Question: i need to develop the calendar like this attached image.i search lot of libraries.but no one is similar to this custom selection view.please some one help me.thank you..

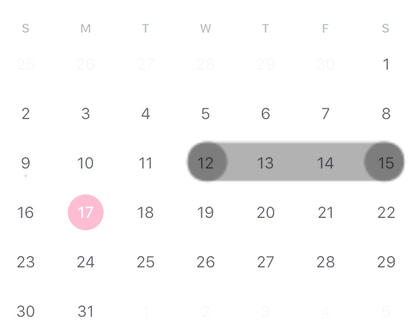
Answer: I think you use this library : <URL>
You can select specific date.
'''
let today = Date()
var components = DateComponents()
components.day = 7
let weekLaterDay = Calendar.current.date(byAdding: components, toDate: today)
koyomi.select(date: today, to: weekLaterDay)
// If want to select only one day.
koyomi.select(date: today)
// If want to select multiple day.
let dates: [Date] = [date1, date2, date3]
koyomi.select(dates: dates)
'''
You can also unselect available.
'''
koyomi.unselect(today, to: weekLaterDay)
// If want to unselect only one day.
koyomi.unselect(today)
// If want to unselect multiple day.
let dates: [Date] = [date1, date2, date3]
koyomi.unselect(dates: dates)
// unselect all date
koyomi.unselectAll()
// You can also call this delegate.
extension ViewController: KoyomiDelegate {
func koyomi(_ koyomi: Koyomi, didSelect date: Date?, forItemAt indexPath: IndexPath) {
print("You Selected: \(date)")
}
func koyomi(_ koyomi: Koyomi, currentDateString dateString: String) {
currentDateLabel.text = dateString
}
@objc(koyomi:shouldSelectDates:to:withPeriodLength:)
func koyomi(_ koyomi: Koyomi, shouldSelectDates date: Date?, to toDate: Date?, withPeriodLength length: Int) -> Bool {
if length > invalidPeriodLength {
print("More than \(invalidPeriodLength) days are invalid period.")
return false
}
return true
}
}
'''
it's work for me. you can try that library.